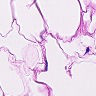
Metastatic tissue present: no